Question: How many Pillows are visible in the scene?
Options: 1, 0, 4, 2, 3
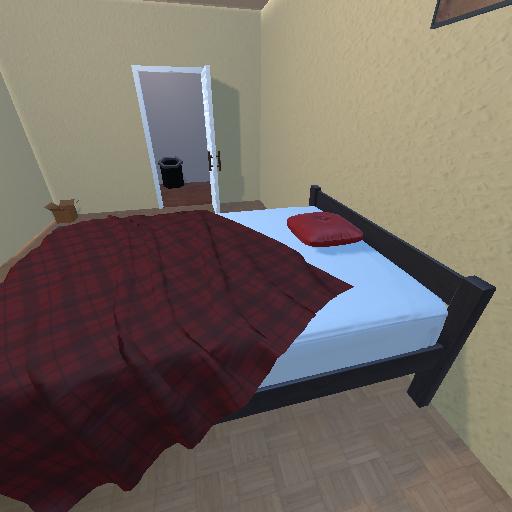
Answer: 1